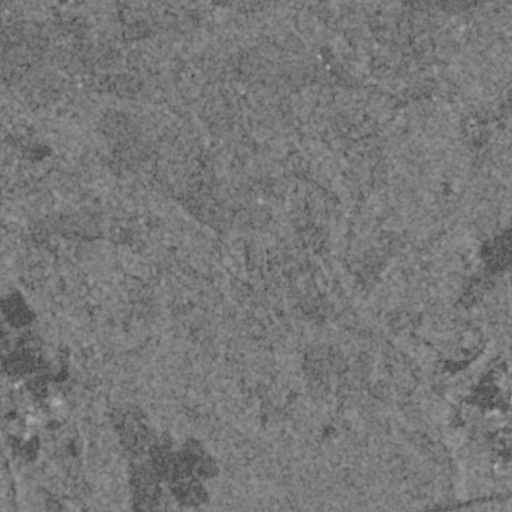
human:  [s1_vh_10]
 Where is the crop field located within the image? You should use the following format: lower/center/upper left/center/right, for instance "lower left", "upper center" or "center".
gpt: The crop field is located in the upper left of the image.
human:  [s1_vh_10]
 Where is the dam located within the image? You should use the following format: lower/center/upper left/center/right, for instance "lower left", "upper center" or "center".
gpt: The dam is located in the lower right of the image.
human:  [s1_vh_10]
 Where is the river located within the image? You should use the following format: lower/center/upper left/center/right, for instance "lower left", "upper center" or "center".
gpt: The river is located in the upper right of the image.
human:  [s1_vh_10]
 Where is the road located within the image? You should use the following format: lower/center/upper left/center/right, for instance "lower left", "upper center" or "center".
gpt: There is no road in the image.

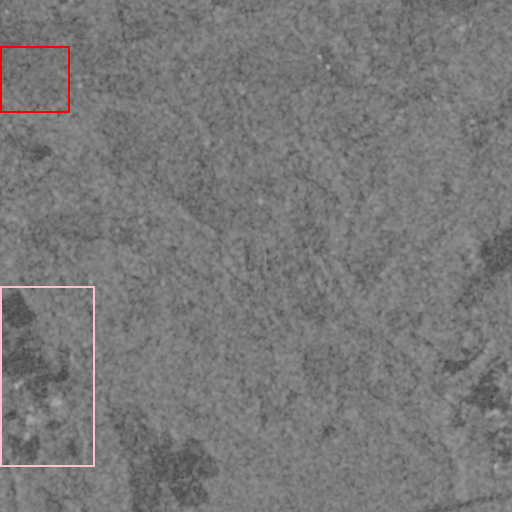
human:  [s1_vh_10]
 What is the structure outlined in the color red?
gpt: The structure outlined in red is a crop field.
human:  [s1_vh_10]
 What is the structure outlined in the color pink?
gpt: The structure outlined in pink is a quarry.
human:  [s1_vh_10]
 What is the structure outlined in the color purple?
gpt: There is no purple outline.